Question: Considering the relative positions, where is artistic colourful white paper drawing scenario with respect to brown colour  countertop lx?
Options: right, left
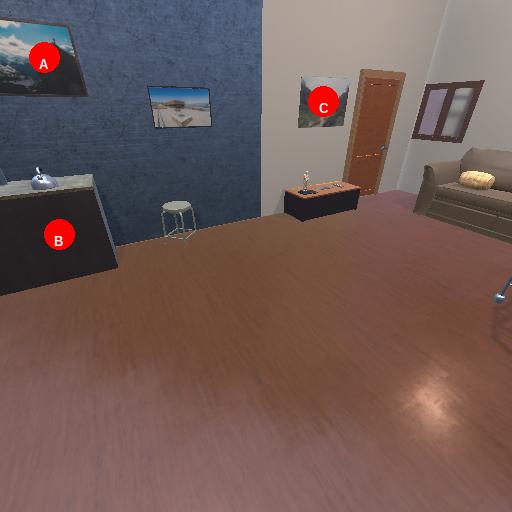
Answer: right